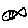
Label: fish